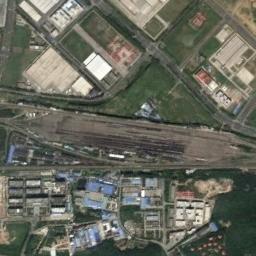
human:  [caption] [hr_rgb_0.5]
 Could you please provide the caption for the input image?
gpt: The railway station has lots of railways and some trains and the railways are flanked by some buildings and lawns .

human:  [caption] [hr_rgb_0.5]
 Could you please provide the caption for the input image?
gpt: There is a fully equipped railway station in the city .

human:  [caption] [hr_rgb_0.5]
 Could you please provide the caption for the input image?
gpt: Many buildings are beside the railway station .

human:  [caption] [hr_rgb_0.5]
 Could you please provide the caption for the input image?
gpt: The railway station is next to some buildings and grass .

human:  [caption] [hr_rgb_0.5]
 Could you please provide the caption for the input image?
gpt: There are some buildings and green meadows beside the railway station .